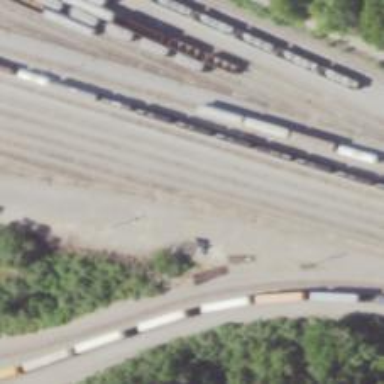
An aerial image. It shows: Railway yard.